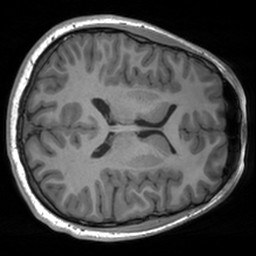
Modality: T1w
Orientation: axial
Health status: healthy
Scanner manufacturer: siemens
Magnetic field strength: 3 T
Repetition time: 1.9 s
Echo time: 0.00226 s